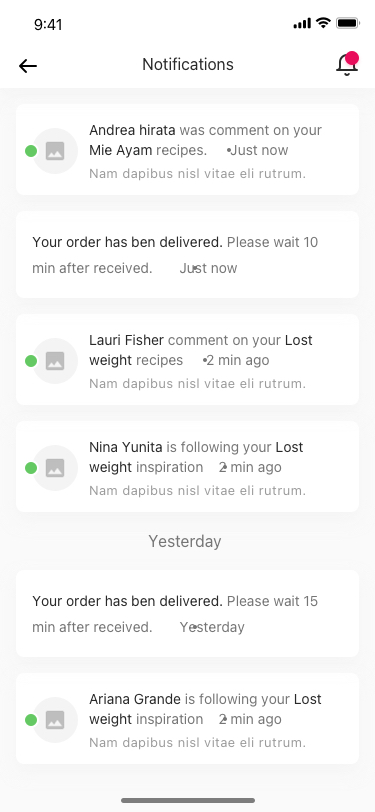
Text in this UI design:
Ariana Grande is following your Lost weight inspiration    2 min ago
Nam dapibus nisl vitae eli rutrum.
Your order has ben delivered. Please wait 15 min after received.       Yesterday
Nina Yunita is following your Lost weight inspiration    2 min ago
Nam dapibus nisl vitae eli rutrum.
Lauri Fisher comment on your Lost weight recipes      2 min ago
Nam dapibus nisl vitae eli rutrum.
Your order has ben delivered. Please wait 10 min after received.       Just now
Andrea hirata was comment on your Mie Ayam recipes.      Just now
Nam dapibus nisl vitae eli rutrum.
Notifications
Yesterday